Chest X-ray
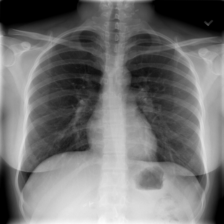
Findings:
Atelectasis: negative
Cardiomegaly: negative
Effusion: negative
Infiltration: negative
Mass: negative
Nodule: negative
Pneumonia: negative
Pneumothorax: negative
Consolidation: negative
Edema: negative
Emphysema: negative
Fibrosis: negative
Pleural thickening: negative
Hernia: negative